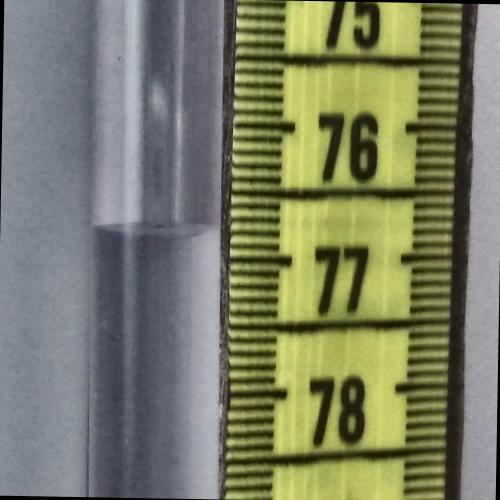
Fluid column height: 76.8 cm